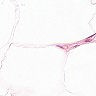
Metastatic tissue present: no